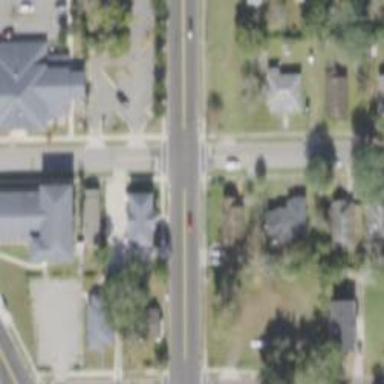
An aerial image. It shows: Unmarked road crossing.